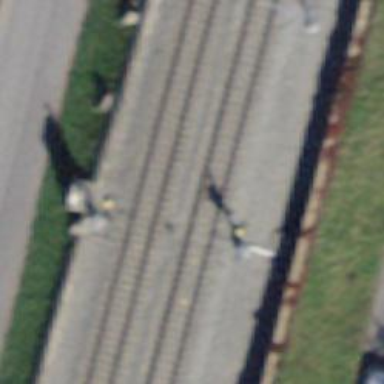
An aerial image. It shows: Single railway track with electrified contact line.